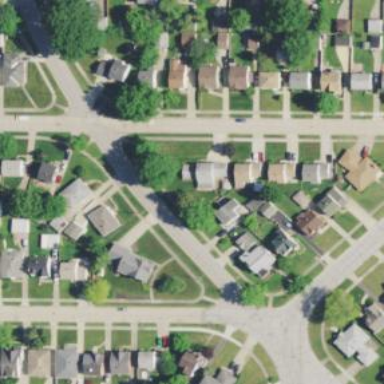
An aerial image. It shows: Sidewalk.